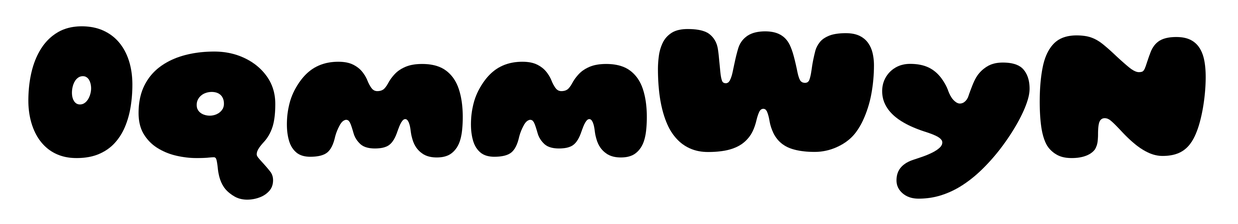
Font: Gluten_Black